Interaction volume radius: 10 \u00c5
Interaction volume height: 10 \u00c5
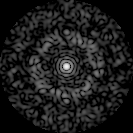
Disorder parameter: 0.8642